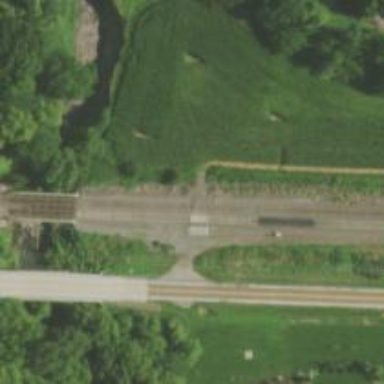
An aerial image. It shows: Level crossing along the railway.